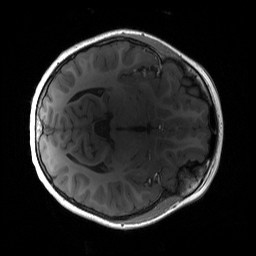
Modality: T1w
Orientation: axial
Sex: male
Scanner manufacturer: siemens
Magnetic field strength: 3 T
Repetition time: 1.9 s
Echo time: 0.00243 s